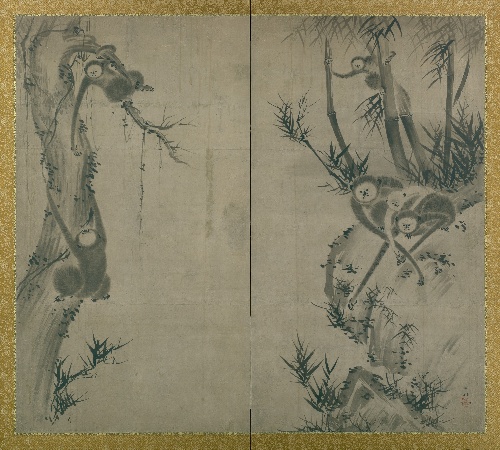
Artist: Sesson Shūkei
Artist bio: ca. 1504–ca. 1589
Date: 17th century
Object type: Screen
Classification: Paintings
Medium: Two-panel folding screen; ink on paper
Culture: Japan
Period: Edo period (1615–1868)
Dimensions: 59 1/4 × 66 7/16 in. (150.5 × 168.8 cm)
Department: Asian Art
Credit line: H. O. Havemeyer Collection, Bequest of Mrs. H. O. Havemeyer, 1929
Accession year: 1929
Repository: Metropolitan Museum of Art, New York, NY
Tags: Monkeys|Trees